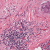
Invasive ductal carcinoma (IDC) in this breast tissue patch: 1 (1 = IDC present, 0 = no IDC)